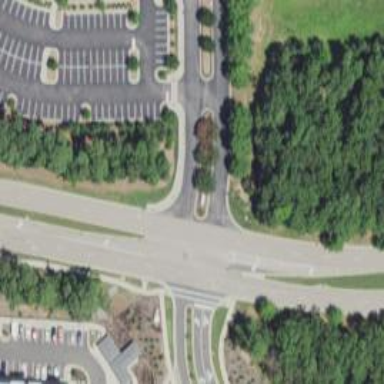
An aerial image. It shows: Unmarked road crossing.